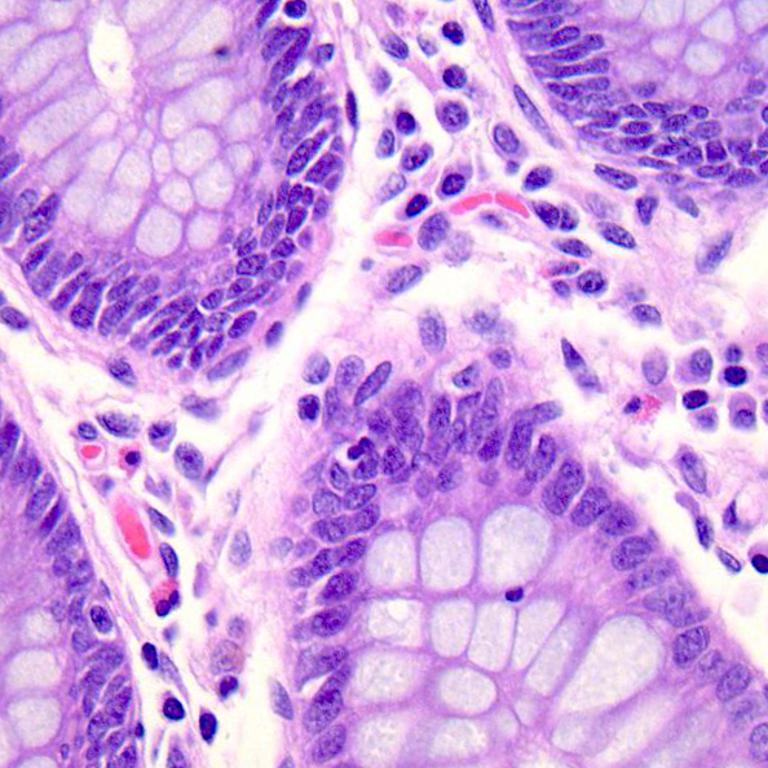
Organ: colon
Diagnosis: benign